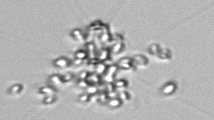
Label: Chaetoceros_didymus_TAG_external_flagellate